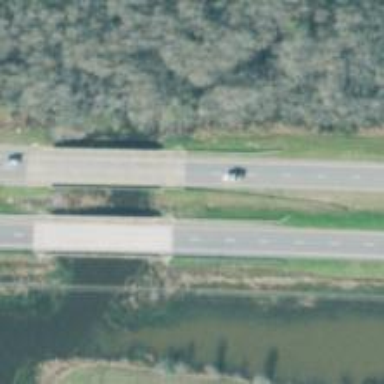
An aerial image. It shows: Bridge on dual carriageway expressway trunk road.